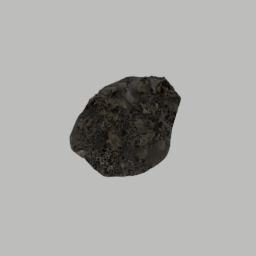
Label: nature